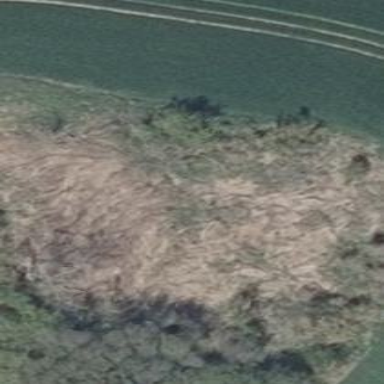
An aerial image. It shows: Patch of scrub vegetation.